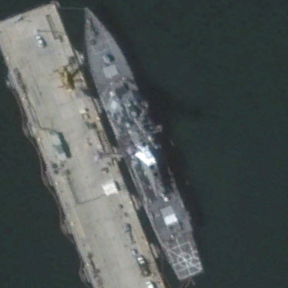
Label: destroyer